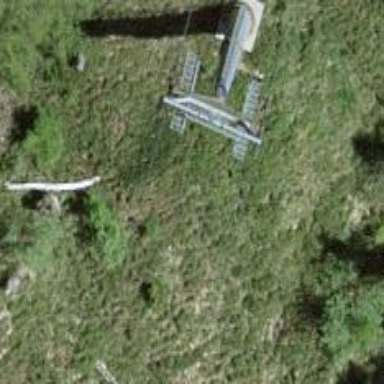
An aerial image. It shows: Pylon for aerialway.